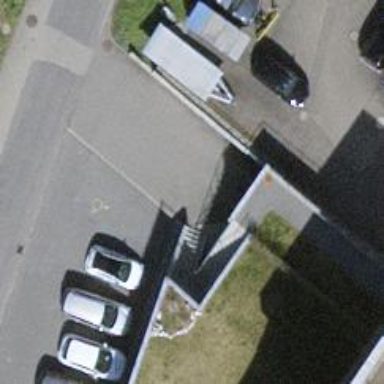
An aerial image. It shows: Parking entrance.